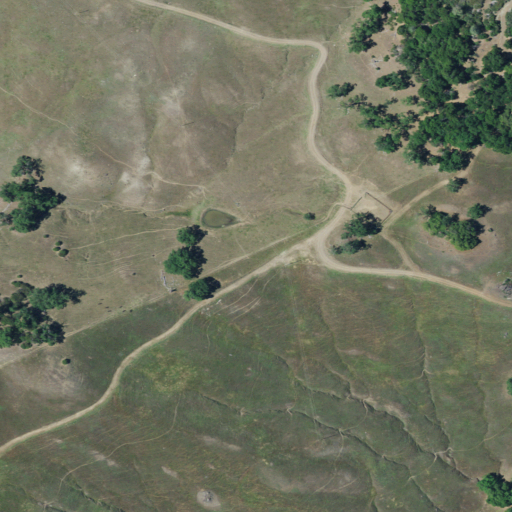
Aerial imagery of gap in California named Salt Creek Divide containing grassland, shrub, and mixed forest